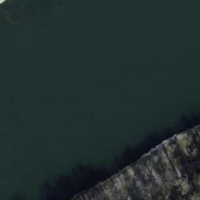
EUNIS habitat code: 15
Species observed at this site:
Castor fiber
Alopochen aegyptiaca